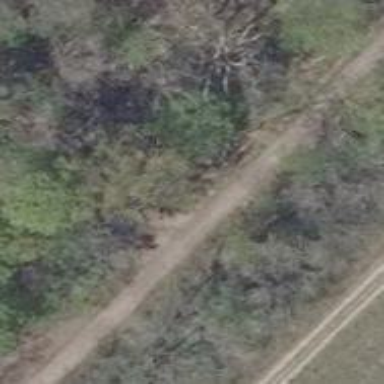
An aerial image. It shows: Track road suitable for riding horses.